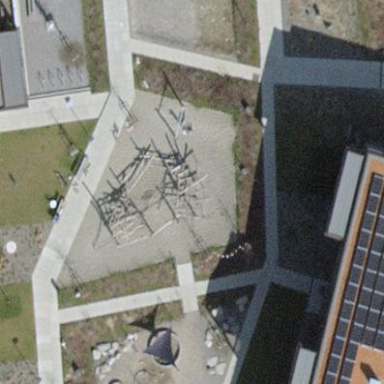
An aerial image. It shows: Playground area for leisure land.